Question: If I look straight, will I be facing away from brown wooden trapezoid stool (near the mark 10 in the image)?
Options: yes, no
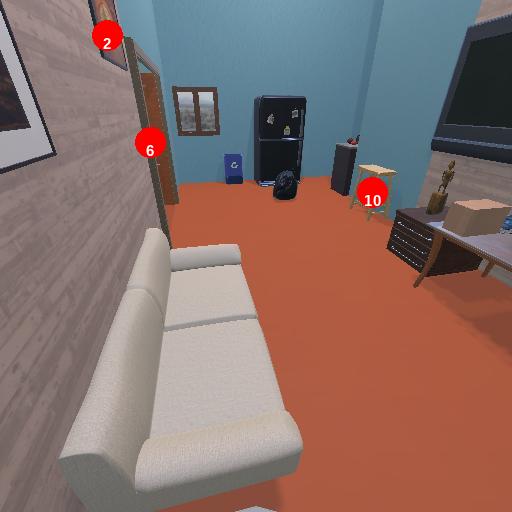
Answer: yes